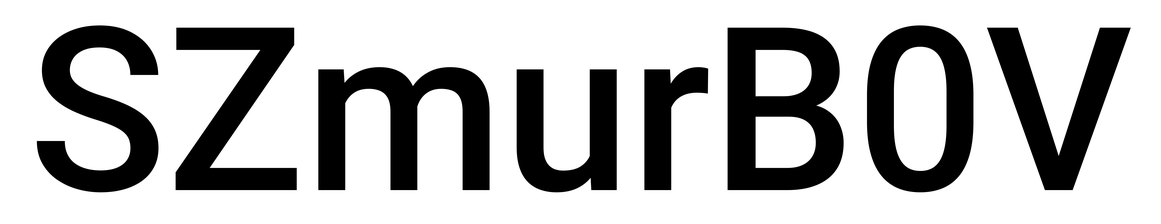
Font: Roboto_Medium